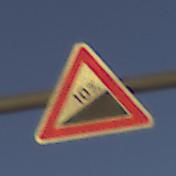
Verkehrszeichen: Steigung10
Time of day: SunriseSunset
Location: Outdoor (Nature)
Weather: Clear
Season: NotSpecified
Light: Natural